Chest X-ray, PA view. Patient: 14 years old, sex F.
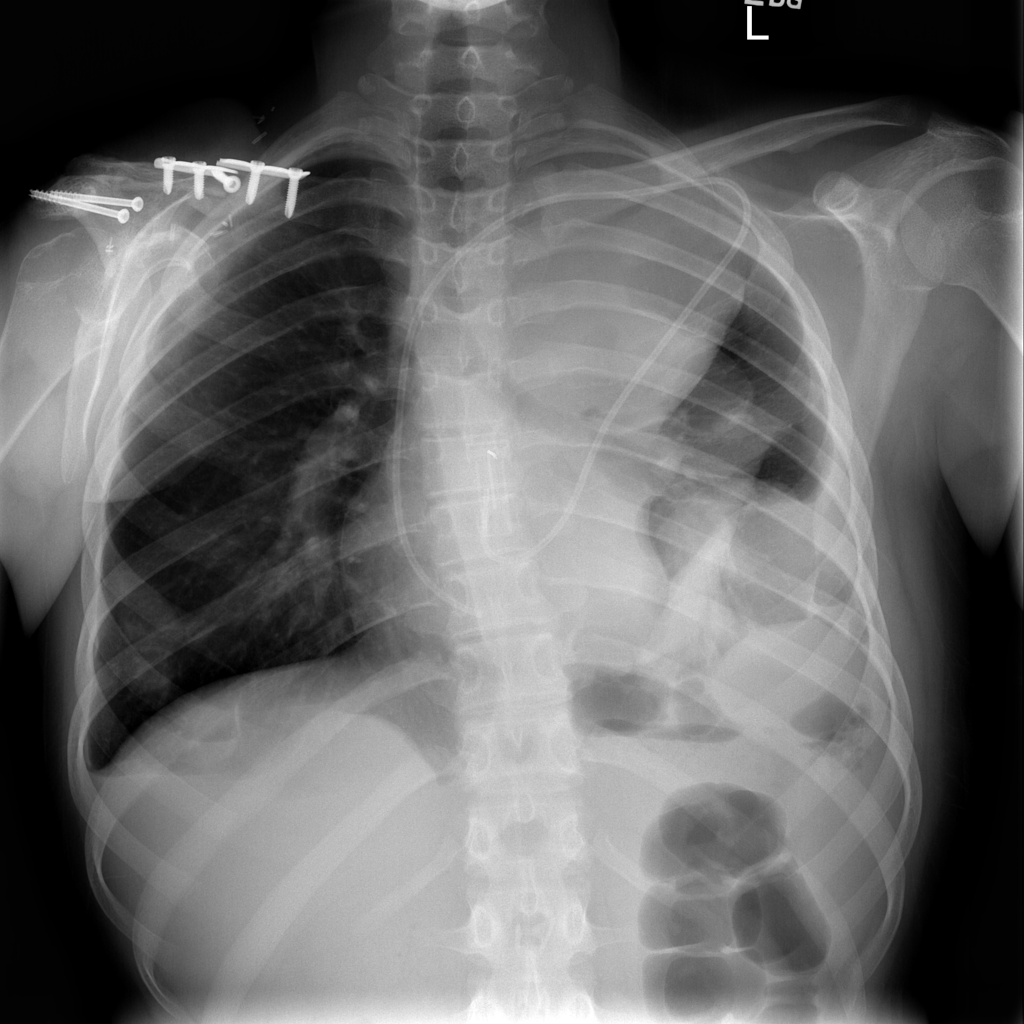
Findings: No Finding